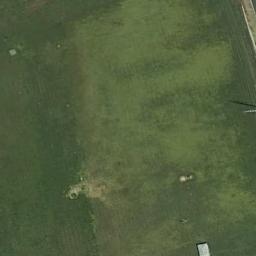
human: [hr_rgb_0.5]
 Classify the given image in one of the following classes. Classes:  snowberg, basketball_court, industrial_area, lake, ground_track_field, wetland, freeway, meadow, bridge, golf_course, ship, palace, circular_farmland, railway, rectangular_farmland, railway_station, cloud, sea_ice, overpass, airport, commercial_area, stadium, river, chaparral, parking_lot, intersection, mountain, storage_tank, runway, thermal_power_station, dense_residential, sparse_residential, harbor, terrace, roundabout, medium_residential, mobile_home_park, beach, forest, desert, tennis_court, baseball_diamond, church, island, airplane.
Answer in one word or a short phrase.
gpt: meadow